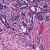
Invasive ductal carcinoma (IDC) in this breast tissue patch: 0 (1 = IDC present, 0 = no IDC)